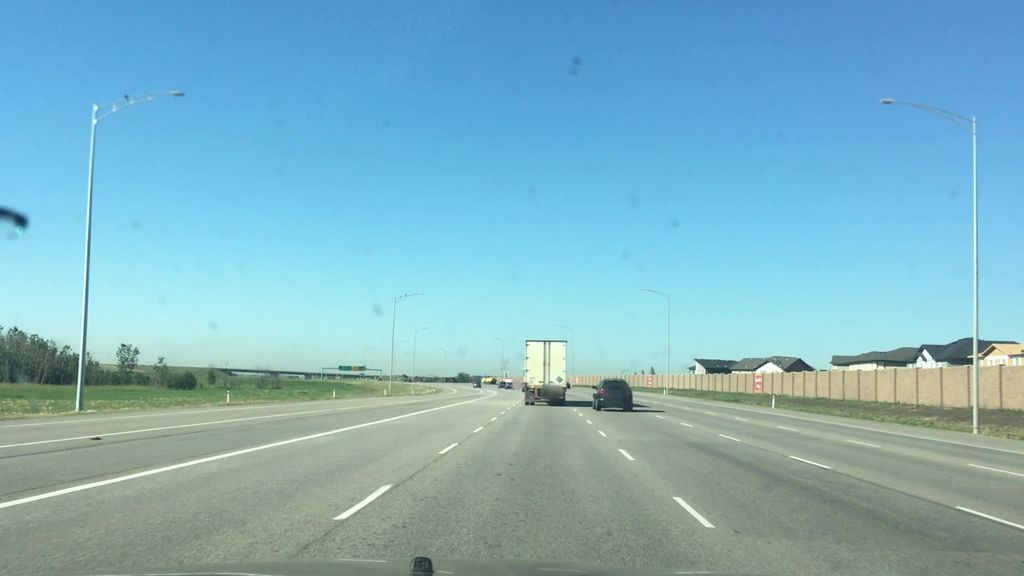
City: edmonton